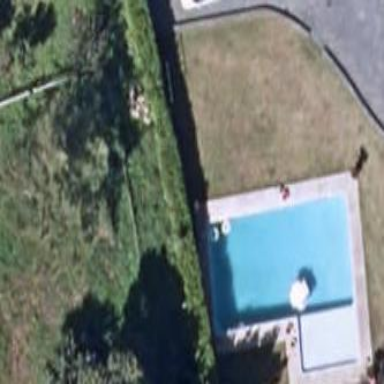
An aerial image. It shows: Swimming pool located in leisure land.